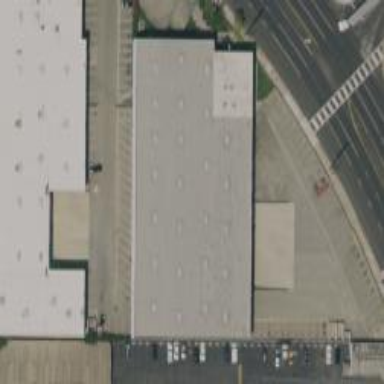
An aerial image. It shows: Warehouse building housing sports center dedicated to curling.